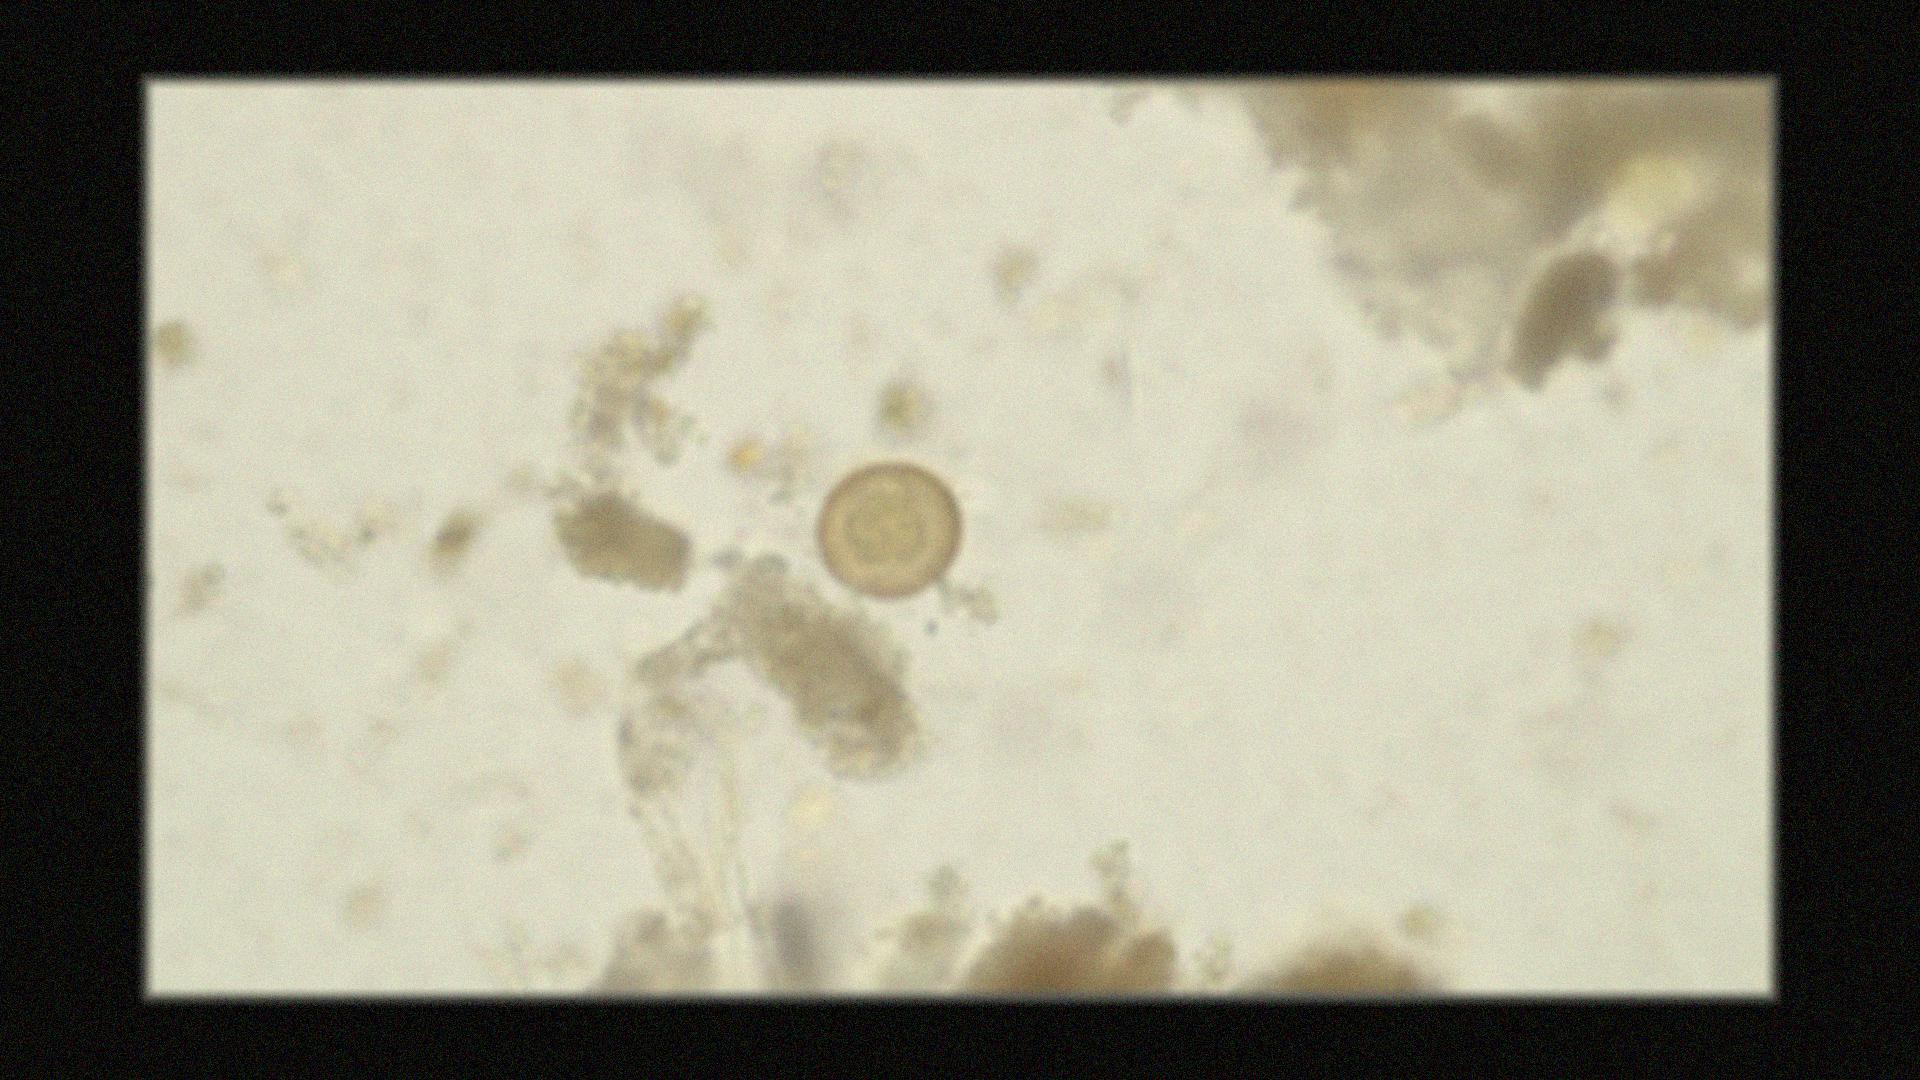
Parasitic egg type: Hymenolepis diminuta